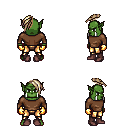
a pixel art fantasy rpg character, male body template, orc, green skin, brown long-sleeve shirt, gold greaves, white blonde long mohawk hairstyle, gold gloves, maroon shoes, four views (front, back, left, right), 2x2 character sprite sheet, small pixel art, hard edges, no anti-aliasing